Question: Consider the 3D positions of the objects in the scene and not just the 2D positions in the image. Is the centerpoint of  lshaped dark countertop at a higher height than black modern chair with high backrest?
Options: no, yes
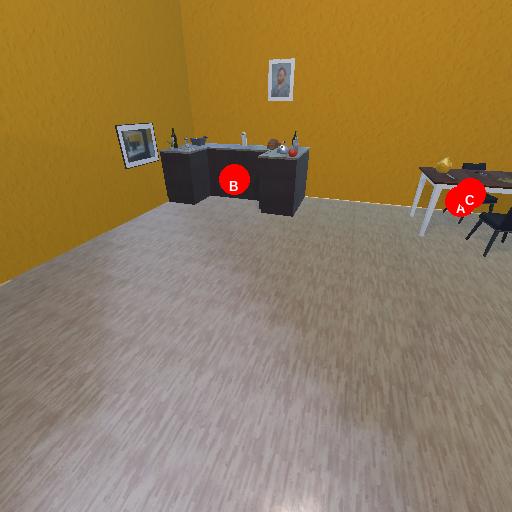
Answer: no